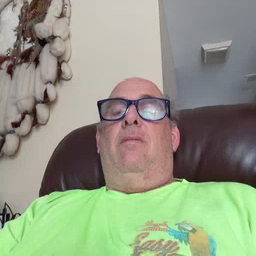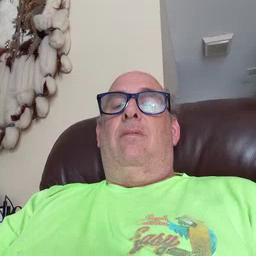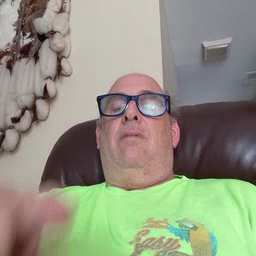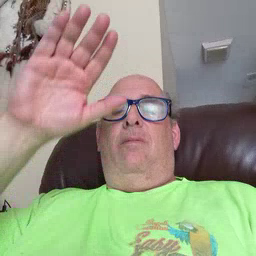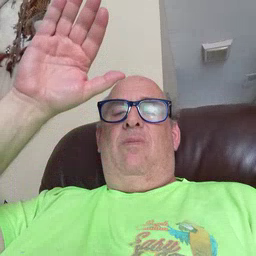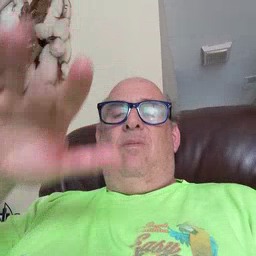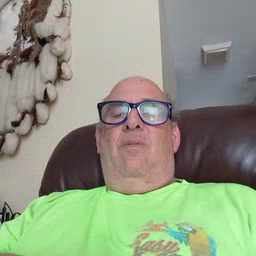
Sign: rain